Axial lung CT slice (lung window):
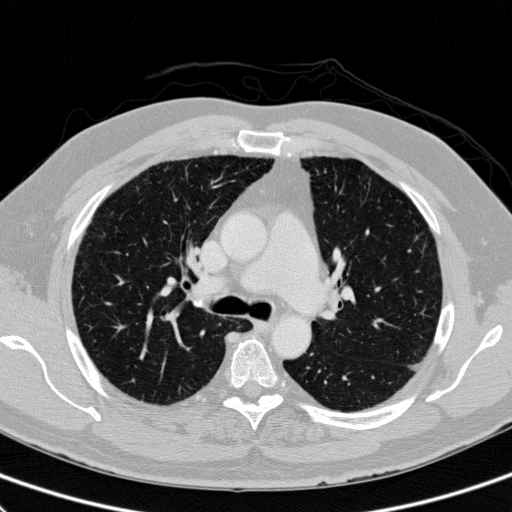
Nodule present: no